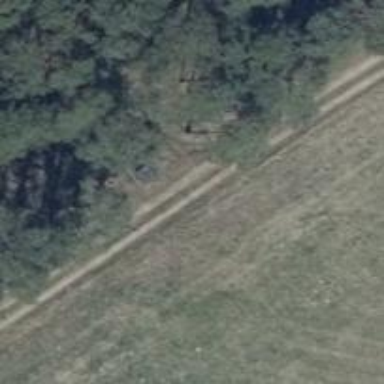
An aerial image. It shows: Hunting stand.